Question: Yesterday I asked help for a html design where I could get the floating div's right. I got the right answer on that <URL>, thanks for that. Now I'm trying to use that same HTML in a responsive design. And again I'm running stuck. I need to change the order of the HTML to get the design working in the different responsive sizes. Therefore I probably need javascript and I don't believe that's how it should be done.
My basis HTML looks like this:
'''
<div class="product">
<div class="box box-1">box 1</div>
<div class="box box-2">box 2</div>
<div class="box box-3">box 3</div>
<div class="box box-4">box 4</div>
<div class="box box-5">box 5</div>
</div>
'''
There are 3 different responsive sized, which are shown in this image:

I posted the code on <URL>. You can move the devider in the middle to resize the window and see what happens.
Like i said, in my opinion I need to rearrange the HTML. For the 'min-width: 757px' I think I need to move the div 'box-1' behind 'box-5'.
And for 'max-width: 756px' I also need to move 'box-3' in front of 'box-1'. How can should I do this, without using javascript?
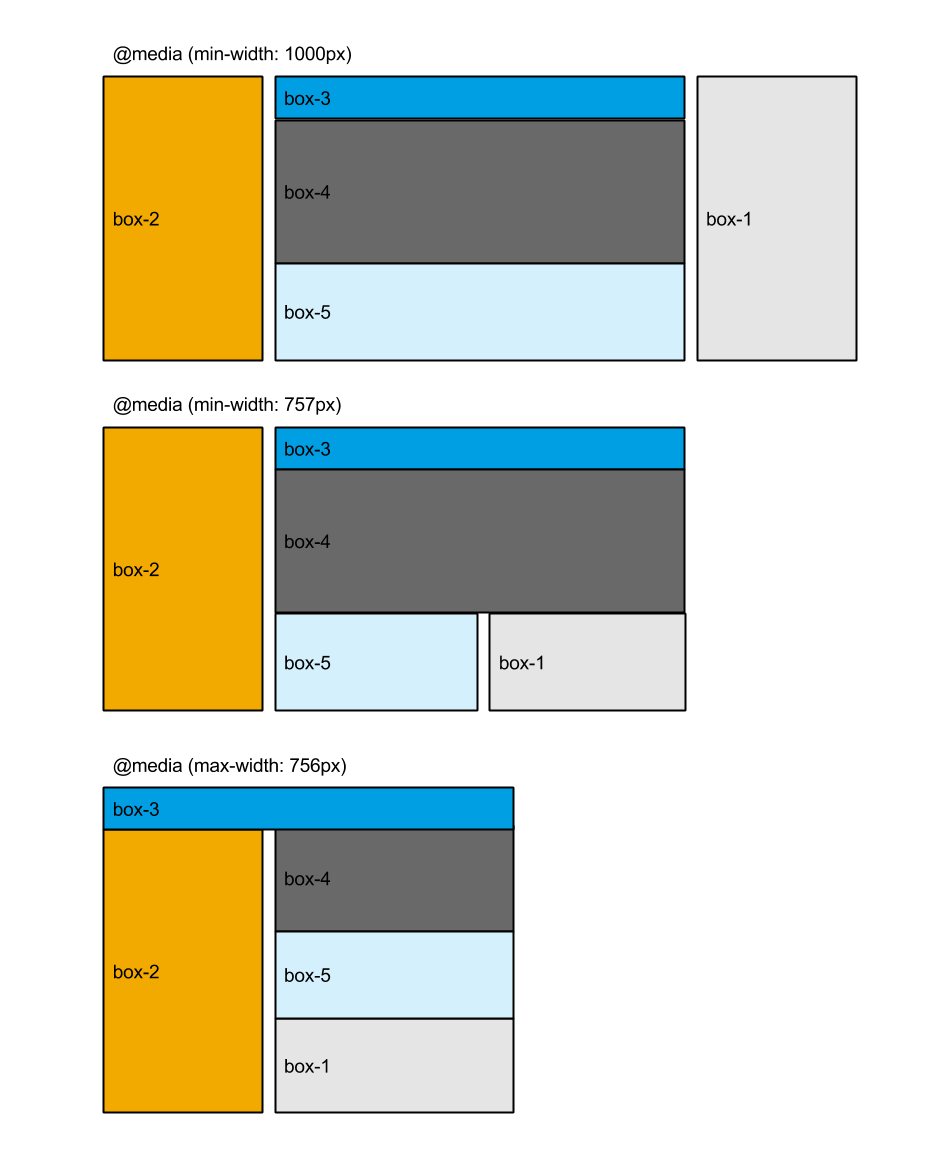
Answer: I have tried to edit your code and it seems to work
<URL>